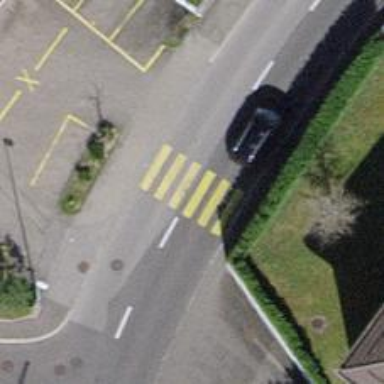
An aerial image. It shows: Marked crossing on the road.